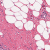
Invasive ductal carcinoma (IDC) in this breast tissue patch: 0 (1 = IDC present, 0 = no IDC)